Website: home-depot
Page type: customer-info-address
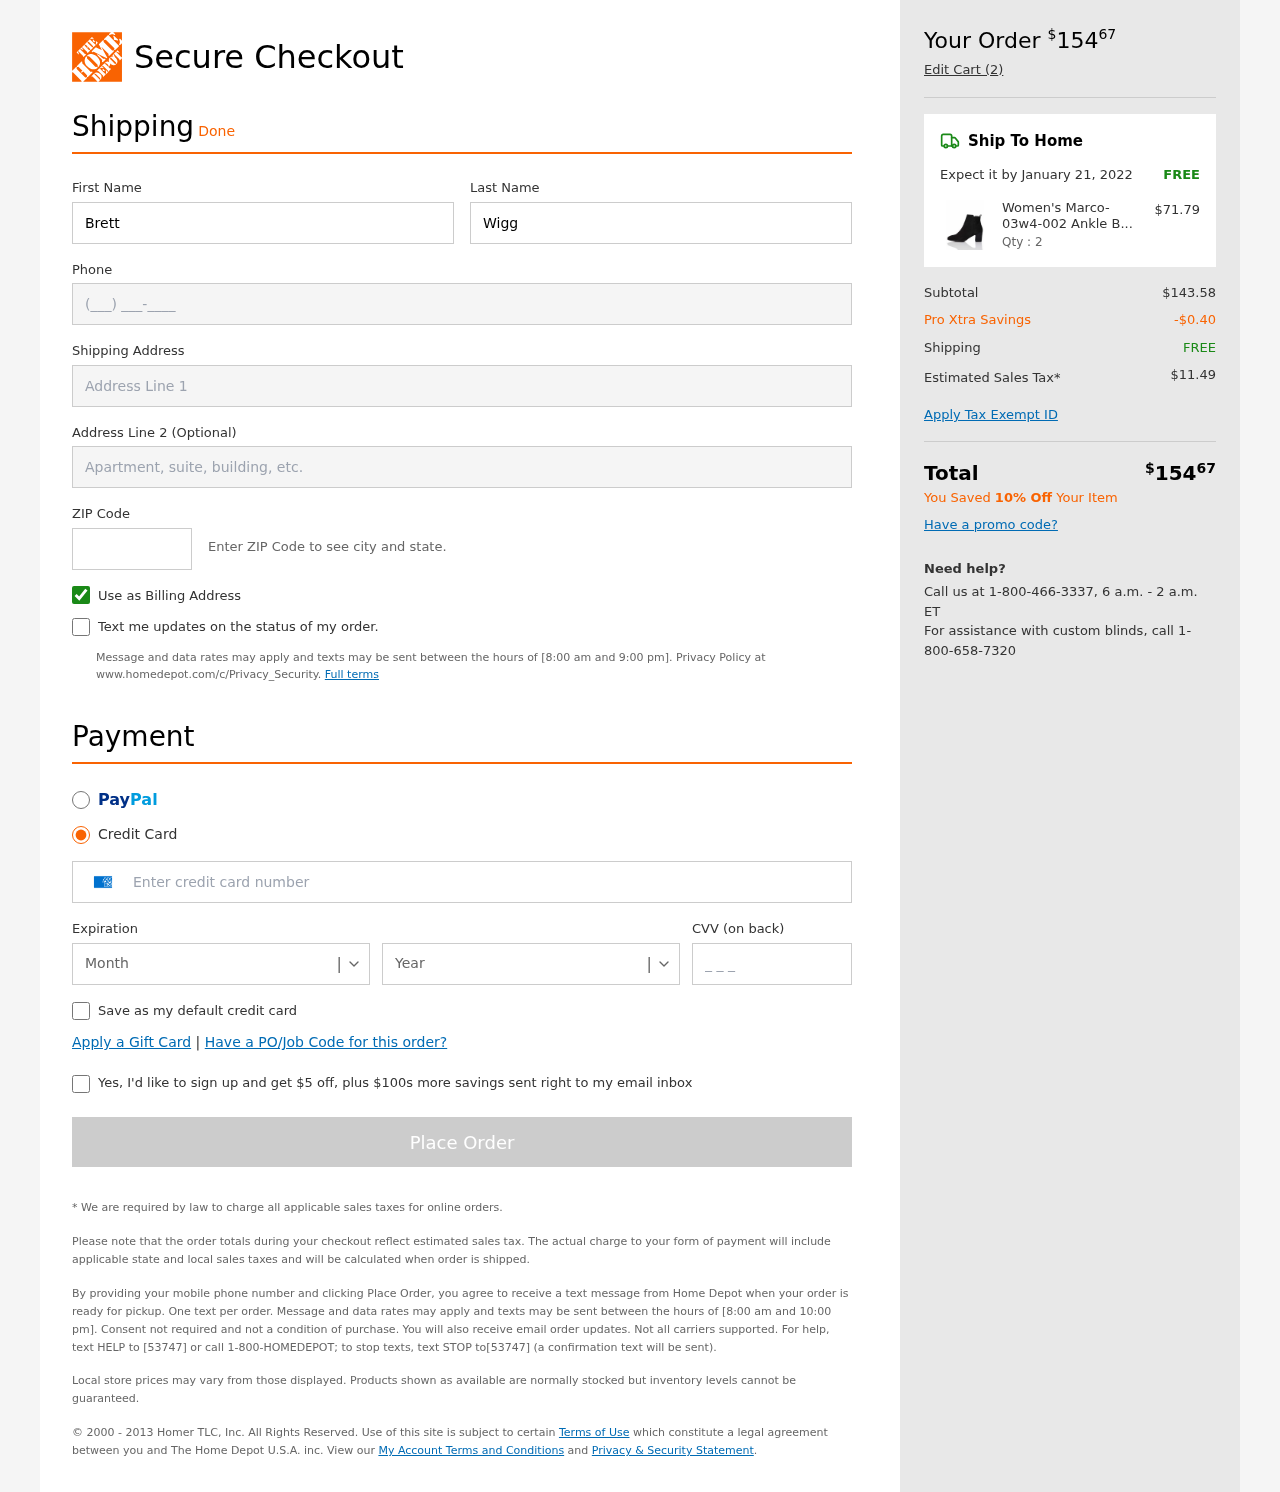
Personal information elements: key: PII_CARD_CVV
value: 7846
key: PII_CARD_EXPIRY_MONTH
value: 07
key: PII_CARD_EXPIRY_YEAR
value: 27
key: PII_CARD_NUMBER
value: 3763 7758 3976 780
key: PII_FIRSTNAME
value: Brett
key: PII_LASTNAME
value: Wiggins
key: PII_PHONE
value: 6865735195
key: PII_POSTCODE
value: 25118
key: PII_STREET
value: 8795 Schultz Circles
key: PII_STREET2
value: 803 Ronald Orchard Suite 276
Product elements: key: PRODUCT1_NAME
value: Women's Marco-03w4-002 Ankle Boots, Black, US 5
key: PRODUCT1_PRICE
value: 71.79
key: PRODUCT1_QUANTITY
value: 2
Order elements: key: ORDER_TOTAL
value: $15467
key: ORDER_NUM_ITEMS
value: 2
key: ORDER_DELIVERY_DATE
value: January 21, 2022
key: ORDER_SHIPPING_COST
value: FREE
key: ORDER_SUBTOTAL
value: $143.58
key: ORDER_DISCOUNT
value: -$0.40
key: ORDER_SHIPPING_COST2
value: FREE
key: ORDER_TAX
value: $11.49
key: ORDER_TOTAL2
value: $15467
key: ORDER_SAVINGS_MESSAGE
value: You Saved 10% Off Your Item